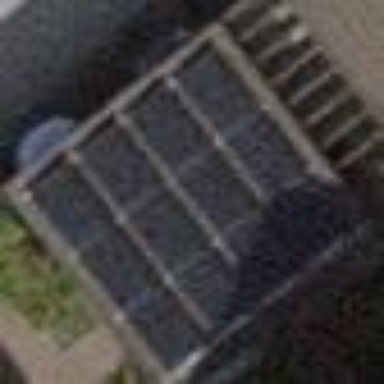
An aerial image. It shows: View of roof of building.